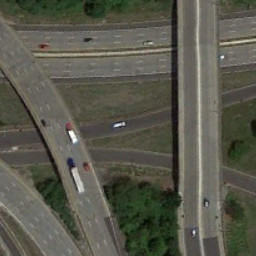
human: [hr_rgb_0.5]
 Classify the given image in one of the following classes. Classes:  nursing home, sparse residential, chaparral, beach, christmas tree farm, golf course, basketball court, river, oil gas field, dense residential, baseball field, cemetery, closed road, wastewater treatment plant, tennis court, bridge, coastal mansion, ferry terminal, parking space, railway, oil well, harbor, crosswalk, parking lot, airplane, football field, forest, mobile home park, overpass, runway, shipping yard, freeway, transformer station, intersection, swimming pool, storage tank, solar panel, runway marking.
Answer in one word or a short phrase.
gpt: overpass